Interaction volume radius: 5 \u00c5
Interaction volume height: 15 \u00c5
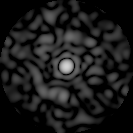
Disorder parameter: 0.8549